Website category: sports
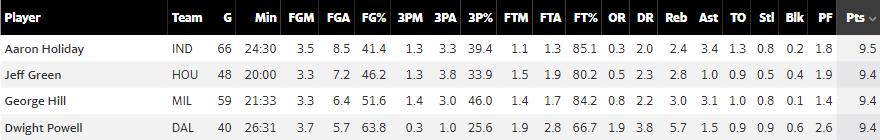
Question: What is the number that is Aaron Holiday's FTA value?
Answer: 1.3

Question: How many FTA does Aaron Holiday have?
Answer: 1.3

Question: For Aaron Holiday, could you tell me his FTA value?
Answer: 1.3

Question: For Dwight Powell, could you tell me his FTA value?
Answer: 2.8

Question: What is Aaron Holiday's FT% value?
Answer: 85.1

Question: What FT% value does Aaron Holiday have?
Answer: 85.1

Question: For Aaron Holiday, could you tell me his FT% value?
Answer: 85.1

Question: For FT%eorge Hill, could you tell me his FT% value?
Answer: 84.2

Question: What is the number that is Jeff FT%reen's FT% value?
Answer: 80.2

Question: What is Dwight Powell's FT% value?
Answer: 66.7

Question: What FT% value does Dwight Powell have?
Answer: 66.7

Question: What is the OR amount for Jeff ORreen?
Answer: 0.5

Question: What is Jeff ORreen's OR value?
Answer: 0.5

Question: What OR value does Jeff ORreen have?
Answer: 0.5

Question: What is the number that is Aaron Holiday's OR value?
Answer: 0.3

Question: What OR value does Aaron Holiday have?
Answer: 0.3

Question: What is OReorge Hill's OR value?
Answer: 0.8

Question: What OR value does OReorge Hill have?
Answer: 0.8

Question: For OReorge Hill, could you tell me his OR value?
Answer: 0.8

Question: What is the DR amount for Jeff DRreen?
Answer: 2.3

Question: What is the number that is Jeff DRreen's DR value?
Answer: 2.3

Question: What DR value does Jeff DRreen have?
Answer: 2.3

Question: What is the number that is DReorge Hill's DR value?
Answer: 2.2

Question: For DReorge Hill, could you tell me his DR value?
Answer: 2.2

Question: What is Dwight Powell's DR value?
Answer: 3.8

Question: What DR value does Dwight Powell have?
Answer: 3.8

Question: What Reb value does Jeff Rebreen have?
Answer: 2.8

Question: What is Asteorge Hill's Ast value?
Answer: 3.1

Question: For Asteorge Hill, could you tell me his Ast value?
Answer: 3.1

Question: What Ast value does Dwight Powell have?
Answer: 1.5

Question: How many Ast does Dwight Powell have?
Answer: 1.5

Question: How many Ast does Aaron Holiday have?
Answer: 3.4

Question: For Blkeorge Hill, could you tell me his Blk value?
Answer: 0.1

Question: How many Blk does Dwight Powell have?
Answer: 0.6

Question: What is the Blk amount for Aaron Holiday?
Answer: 0.2

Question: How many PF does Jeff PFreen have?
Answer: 1.9

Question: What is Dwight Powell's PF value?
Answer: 2.6

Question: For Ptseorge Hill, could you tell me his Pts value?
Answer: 9.4

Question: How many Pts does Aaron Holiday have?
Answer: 9.5